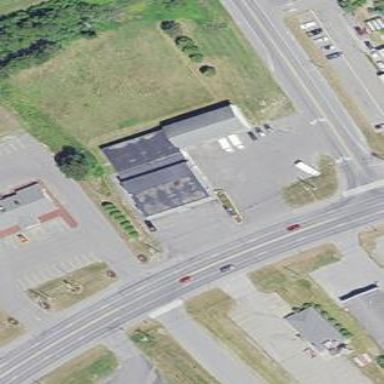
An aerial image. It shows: Building that houses furniture shop.